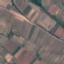
Land use / land cover: PermanentCrop